Aerial crown-view tile of a tropical tree (Barro Colorado Island, Panama), acquired 20241014:
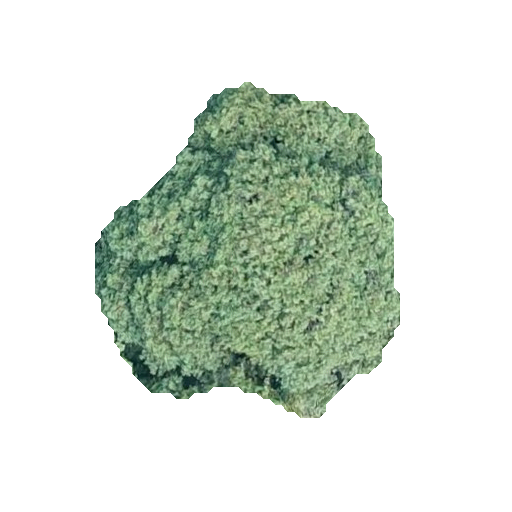
Species: Trichilia tuberculata
GBIF accepted scientific name: Trichilia tuberculata
Crown area: 113.592 m²